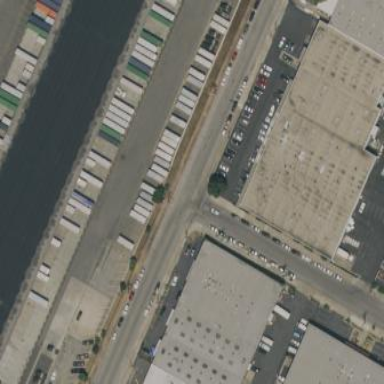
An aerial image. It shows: Warehouse.